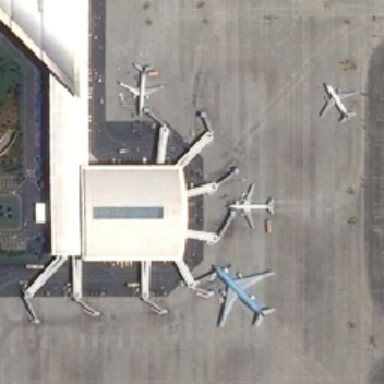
Four planes are near a terminal in an airport .